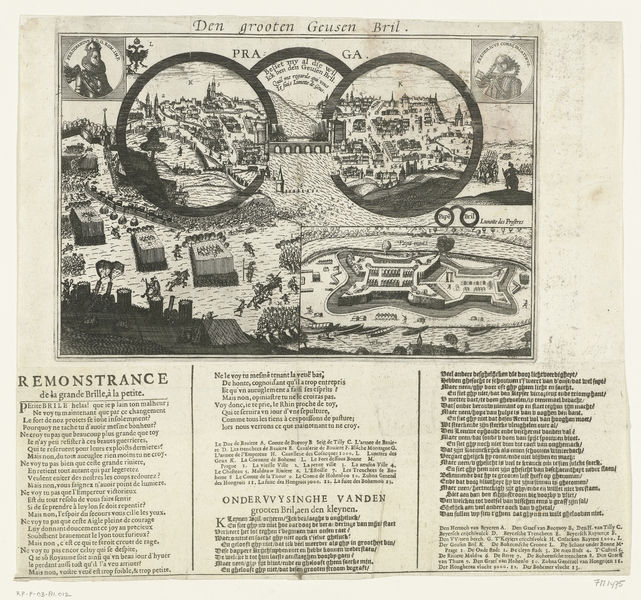
Titel: Spotprent op de inname van schans Papenmuts en de val van Frederik van Bohemen
Standort: Amsterdam
Institution: Rijksmuseum
Schlagwörter: king, military, people, soldiers, white, black, old, picture, print, fighting, horses, boat, field, hill, ship, water, german, houses, village, river, drawing, paper, black and white, castle, army, glasses, illustration, sketch, battle, french, writing, boats, town, city, newspaper, royal, fort, history, ink, walls, buildings, engraving, map, prague, medieval, circle, circles, war, horse, book, dutch, page, round, star, französisch, text, brille, europe, printed, engraved, queen, pages, wite, printing, canal, order, scenery, fortification, blueprint, news, kingdom, militia, article, illustrated, prag, bril, den, grooten, inset, remonstrance, landsacape, praga, zeitungsblstt, zeitungsblatt, magnifier, newspapet, groundplans, den grooten geusen bril, ondervvysinche vanden, frence, geusen, magnification, ???, petite, kigdom